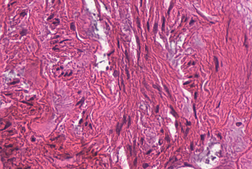
Tumor epithelial tissue: no
Tumor-associated stroma tissue: yes
Normal tissue: no